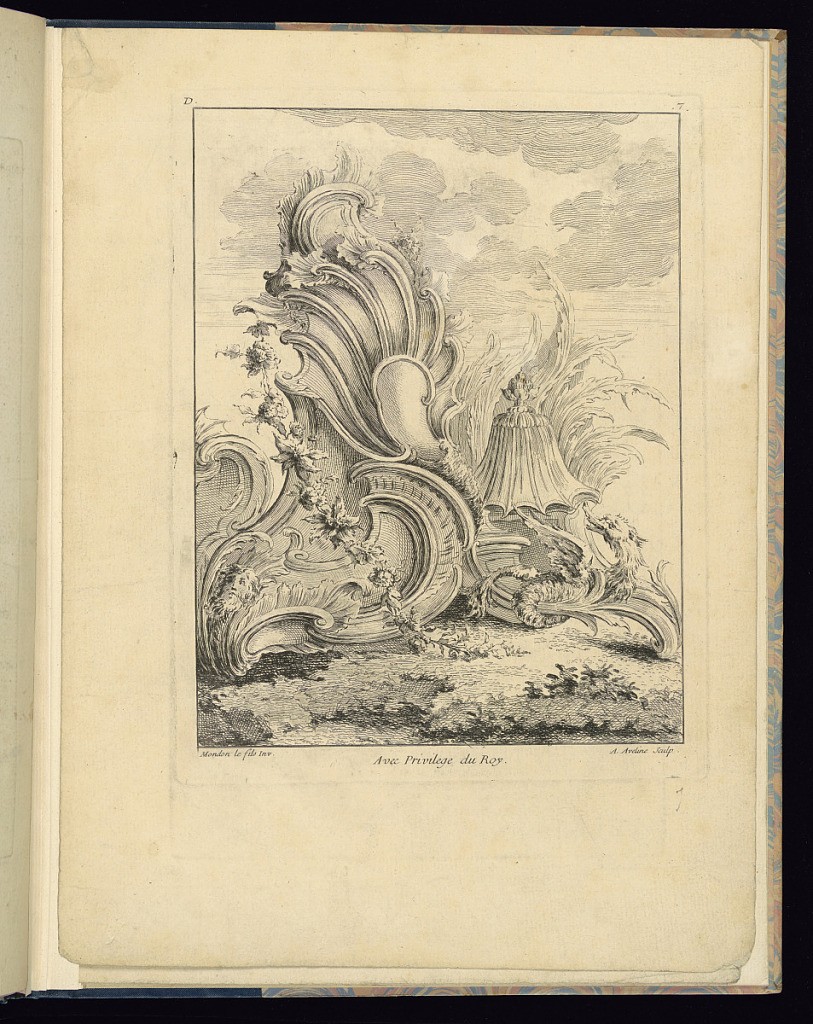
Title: Ornament Design
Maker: François-Thomas Mondon, French, 1709 – 1755
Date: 1736
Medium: Etching and engraving on laid paper
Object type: Print
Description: A chinoiserie (European decorative arts and architectural style inspired by fanciful ideas of China and East Asia) ornament print with a fantastical bird or dragon in a landscape. Rocaille ornament in the center of a landscape featuring a cartouche, c-scrolls, scrolling leaves (rinceaux), a mask (mascaron), shells, fluting, and batwing motifs, with festoons of flowers and leaves. Clouds in the sky and foliage on the ground and in the background. The plate is numbered and signed.